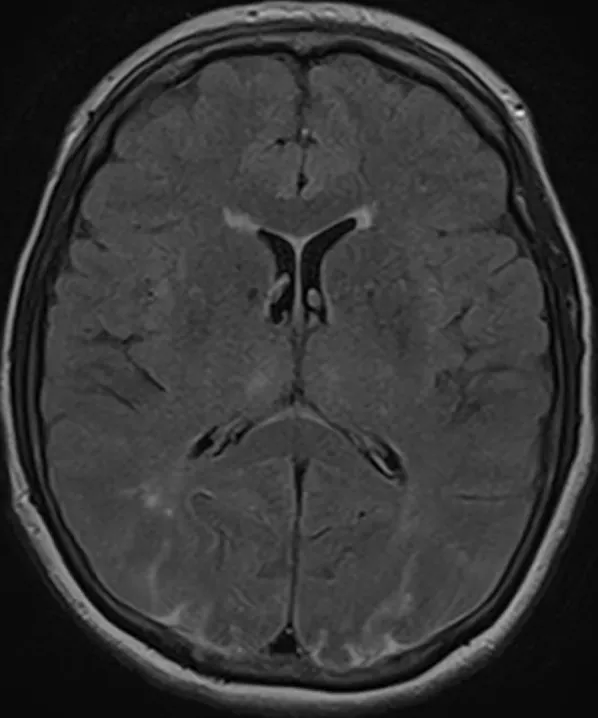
Axial FLAIR MRI demonstrating improvement in the hyperintense lesions in both occipital lobes 48 h after symptom onset.
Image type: radiology (mri)